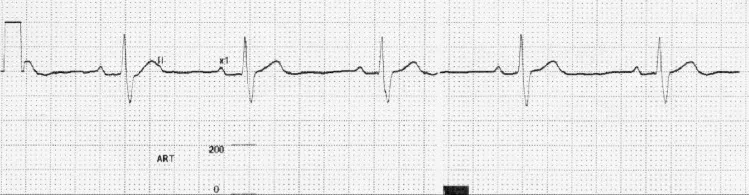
Electrocardiographic changes after CPR. A; After cardiopulmonary resuscitation: HR=50 bpm.
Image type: electrography (ekg)